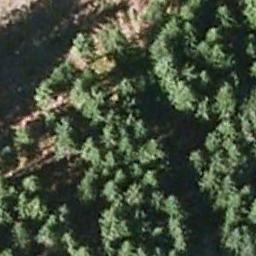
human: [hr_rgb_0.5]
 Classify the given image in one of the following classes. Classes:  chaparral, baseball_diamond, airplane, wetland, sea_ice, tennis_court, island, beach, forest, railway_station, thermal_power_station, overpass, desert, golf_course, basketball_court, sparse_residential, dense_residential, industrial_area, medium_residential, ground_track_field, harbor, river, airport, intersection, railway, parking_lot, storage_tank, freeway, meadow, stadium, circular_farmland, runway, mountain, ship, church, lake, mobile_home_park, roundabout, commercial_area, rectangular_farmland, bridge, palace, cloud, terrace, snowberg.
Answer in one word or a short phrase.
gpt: forest